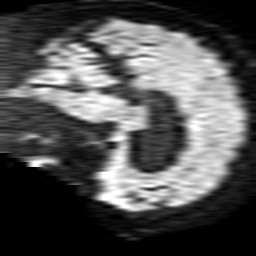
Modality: TRACE
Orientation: sagittal
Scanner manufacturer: philips
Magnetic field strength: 1.5 T
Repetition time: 3.649 s
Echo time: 0.09257 s